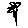
Label: flower